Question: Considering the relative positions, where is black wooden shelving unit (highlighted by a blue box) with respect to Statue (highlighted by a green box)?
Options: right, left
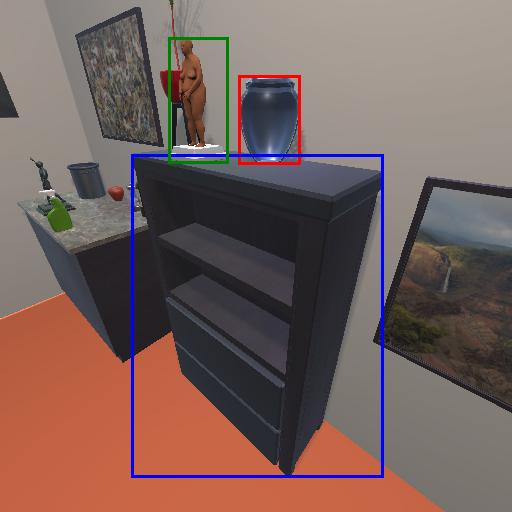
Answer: right